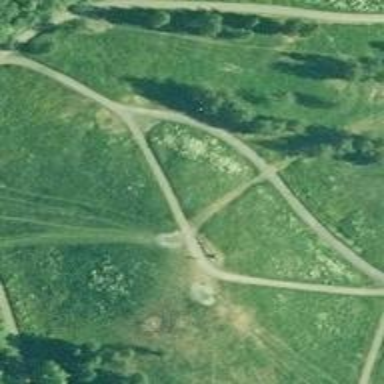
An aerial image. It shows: Disc golf tee area.